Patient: sex M, age 64
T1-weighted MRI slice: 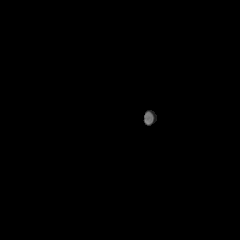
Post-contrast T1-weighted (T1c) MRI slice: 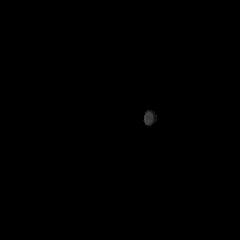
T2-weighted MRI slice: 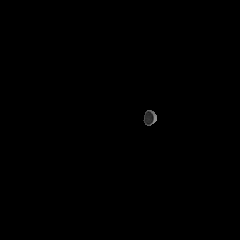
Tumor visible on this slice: no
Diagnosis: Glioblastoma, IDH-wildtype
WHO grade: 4